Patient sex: M
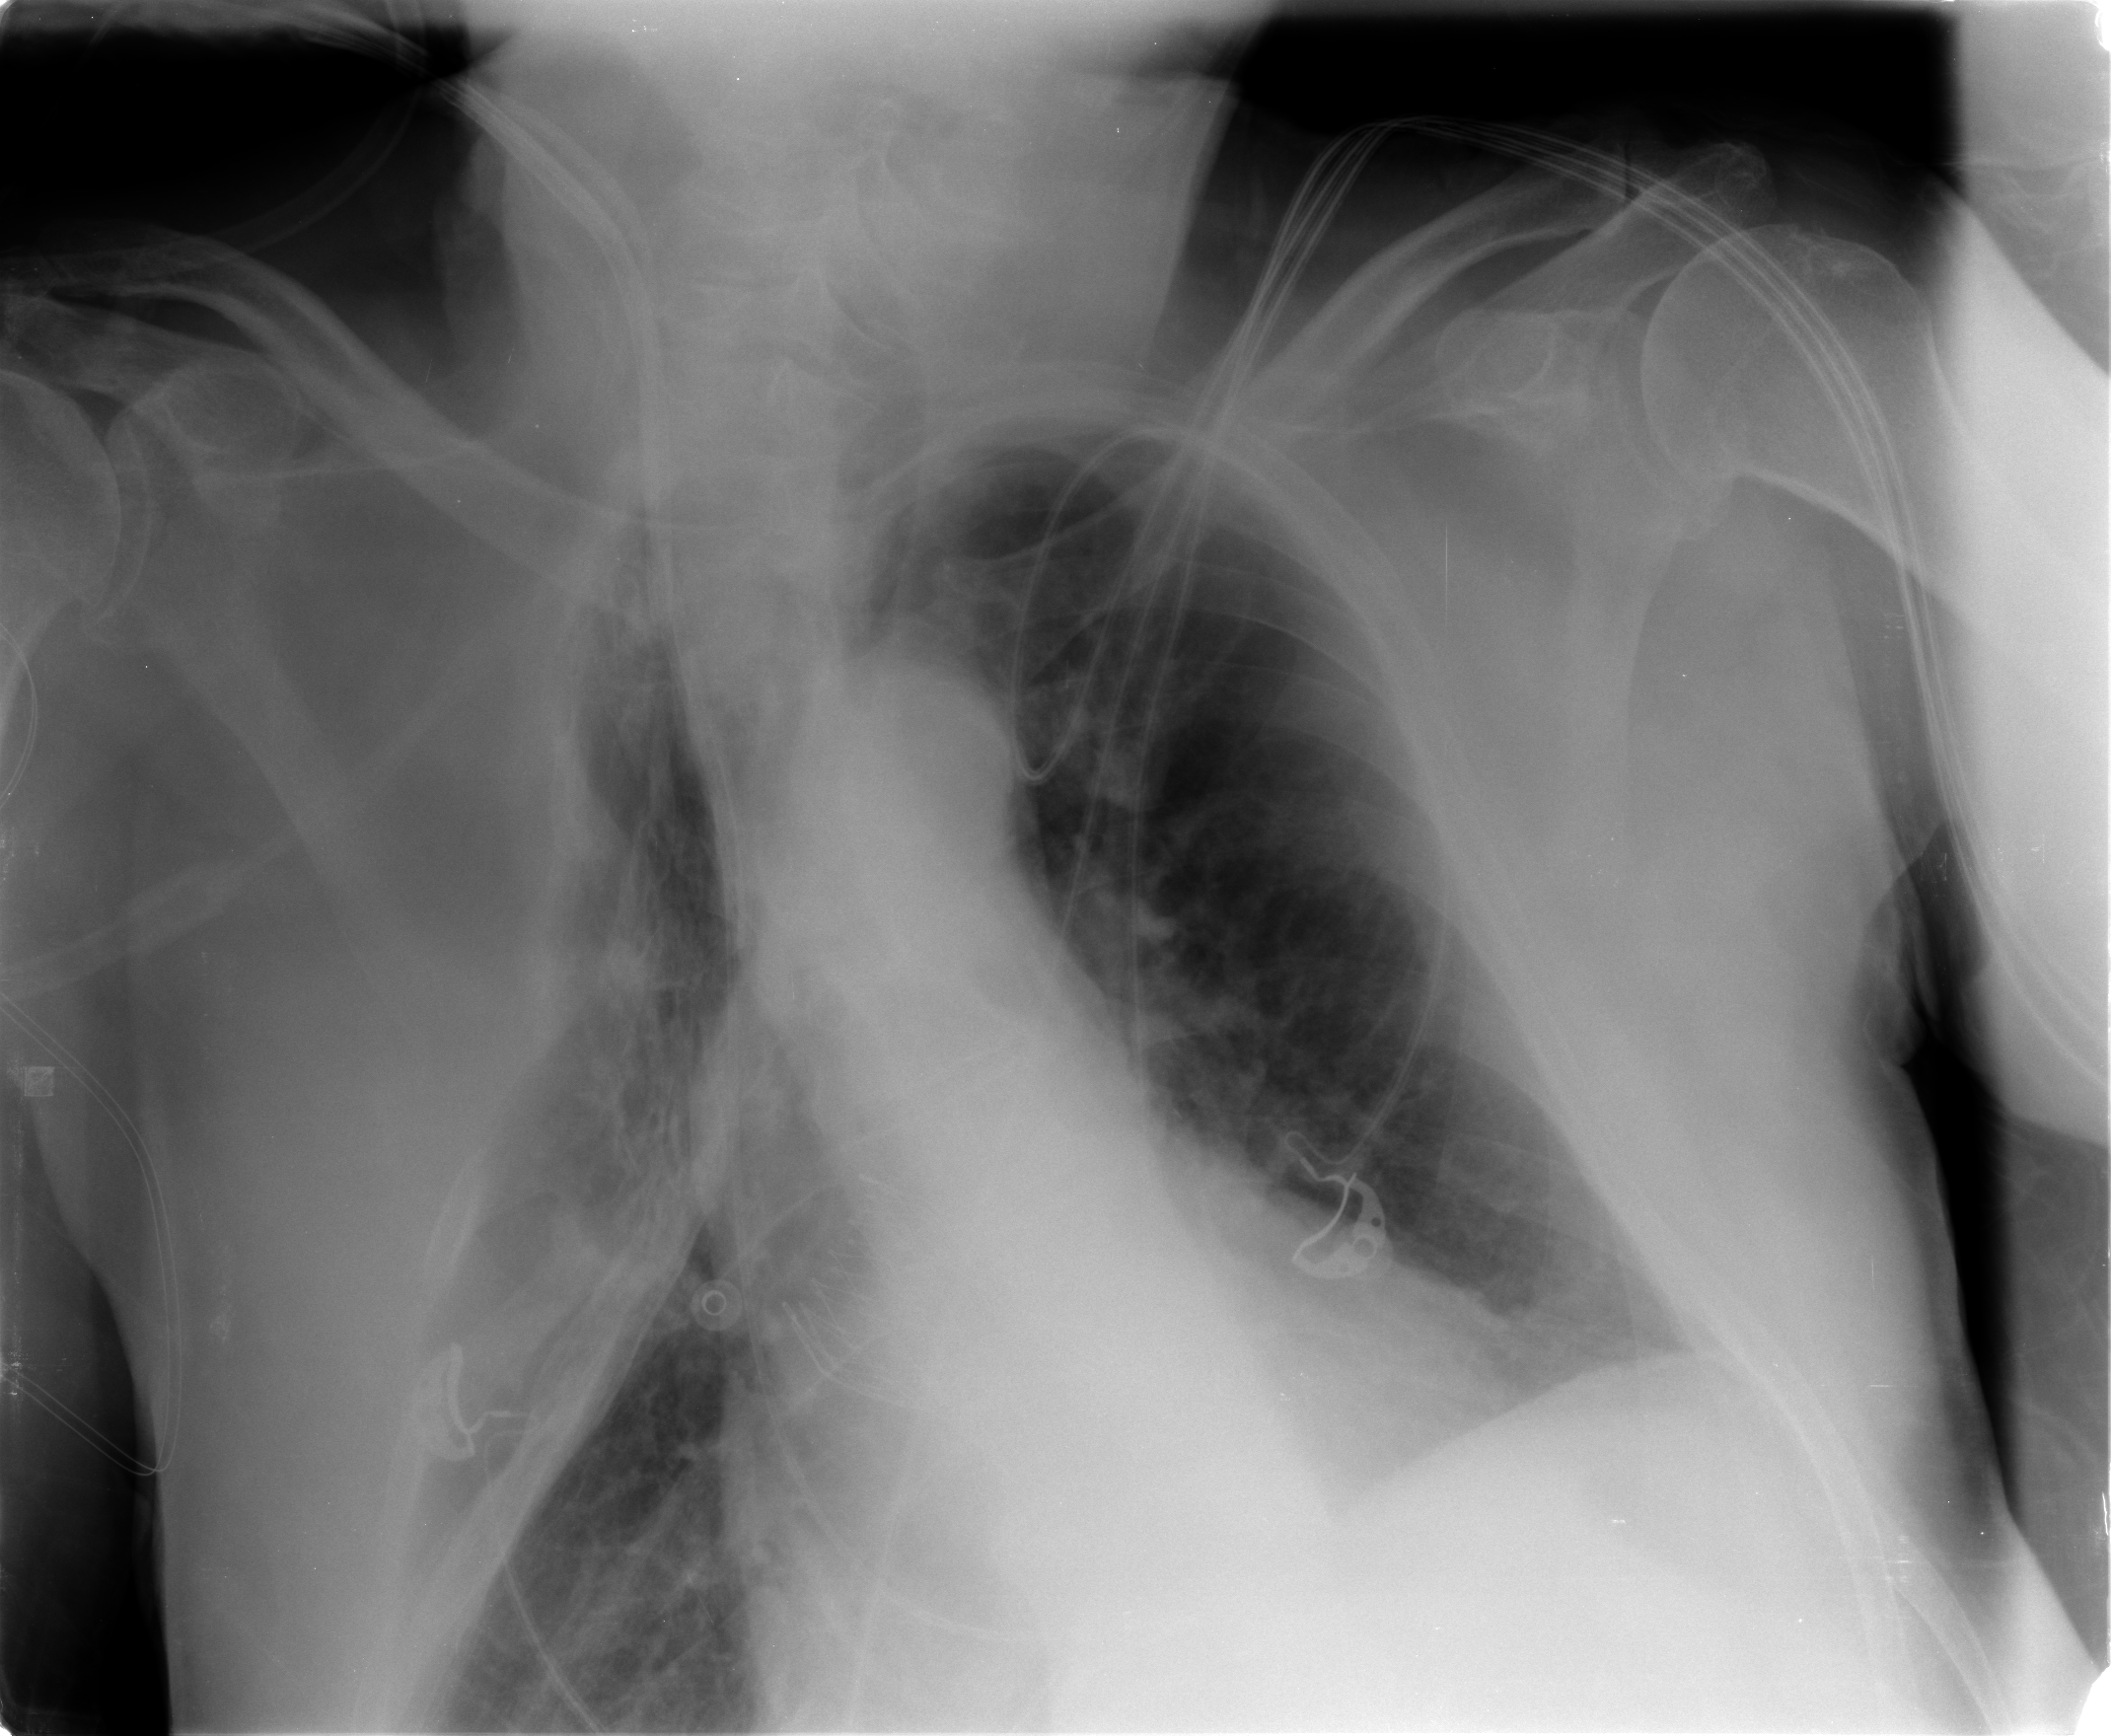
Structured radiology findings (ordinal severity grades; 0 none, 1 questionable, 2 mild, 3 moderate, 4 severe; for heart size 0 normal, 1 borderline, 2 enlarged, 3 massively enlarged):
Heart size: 0
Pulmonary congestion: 2
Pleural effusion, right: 0
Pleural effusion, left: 0
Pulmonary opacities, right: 1
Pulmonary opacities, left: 0
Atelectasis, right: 2
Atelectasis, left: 0